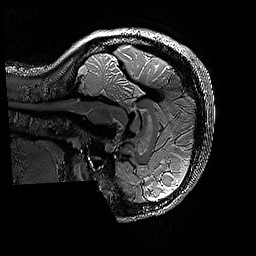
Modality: T2w
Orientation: sagittal
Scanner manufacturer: siemens
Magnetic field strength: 3 T
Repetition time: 3.2 s
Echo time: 0.428 s